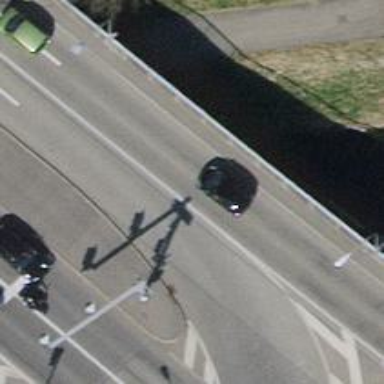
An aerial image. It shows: Tertiary road with asphalt surface that goes over bridge.